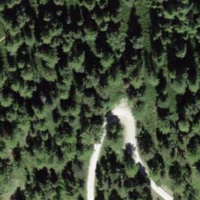
EUNIS habitat code: 43
Species observed at this site:
Lophophanes cristatus
Campanula barbata